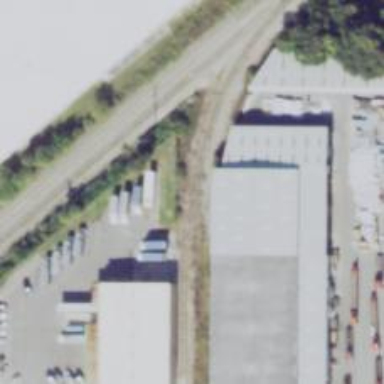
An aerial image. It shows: Rail spur service.